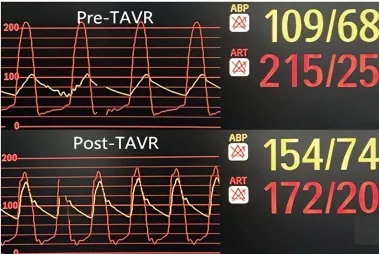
Pressure gradient variation. Pre and post TAVR.
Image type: electrography (ekg)